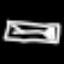
Label: bed